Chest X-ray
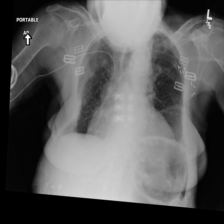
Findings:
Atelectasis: negative
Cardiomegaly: negative
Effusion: negative
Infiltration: negative
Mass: negative
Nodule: negative
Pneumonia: negative
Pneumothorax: negative
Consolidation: negative
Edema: negative
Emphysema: negative
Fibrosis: negative
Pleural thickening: negative
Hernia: negative